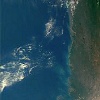
Label: water